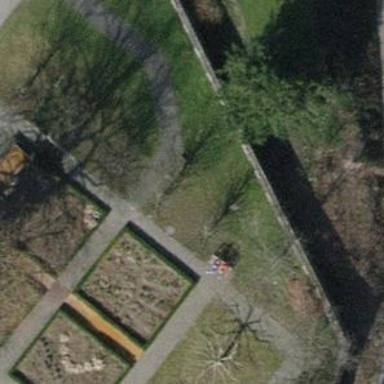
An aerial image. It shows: Brown bench in the vicinity.